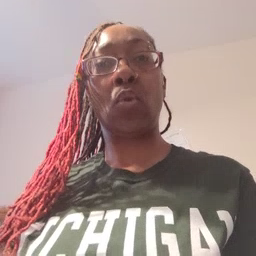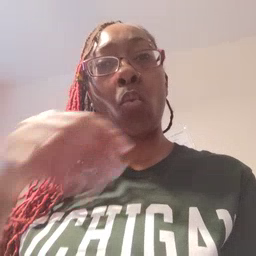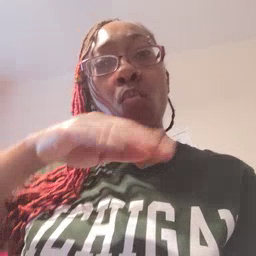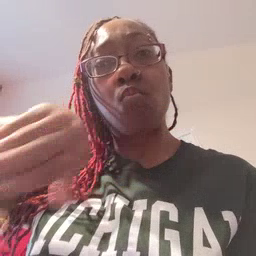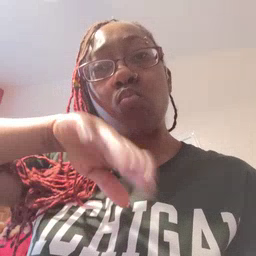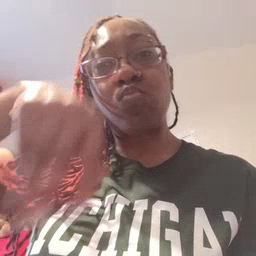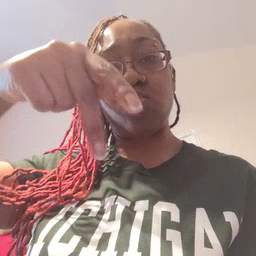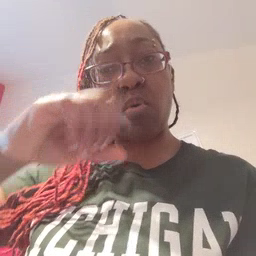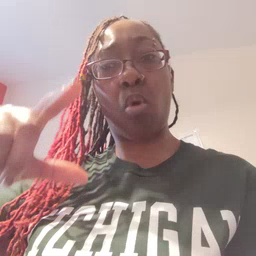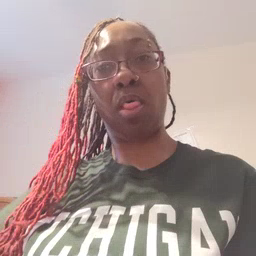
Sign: pool